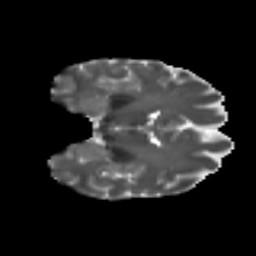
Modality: T2w
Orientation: coronal
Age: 40
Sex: female
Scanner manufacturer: ge
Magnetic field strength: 3 T
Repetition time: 7.8 s
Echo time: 0.0606 s